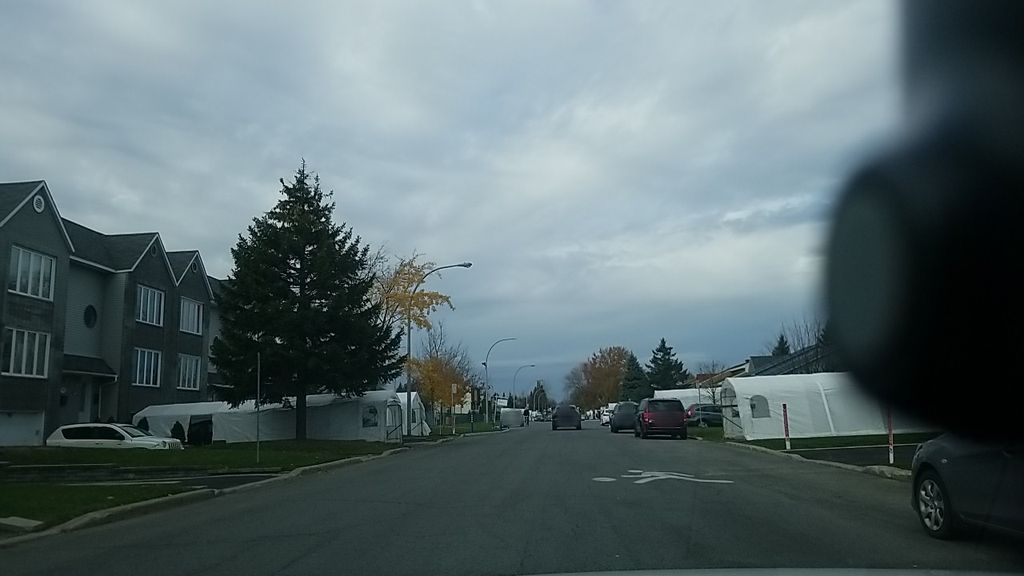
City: montreal